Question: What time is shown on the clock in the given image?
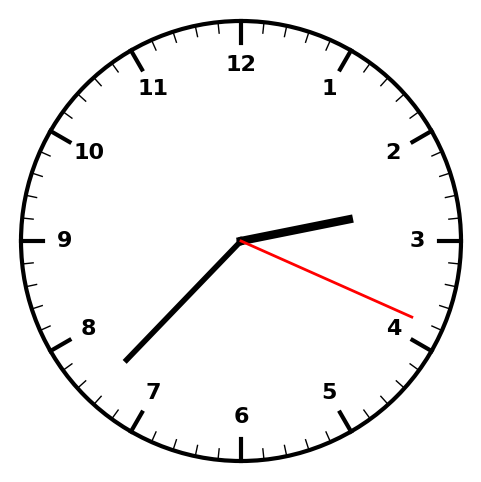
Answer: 02:37:19